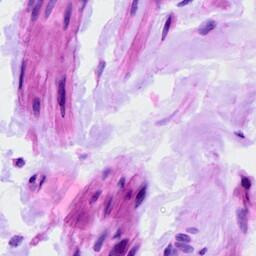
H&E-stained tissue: Ovarian